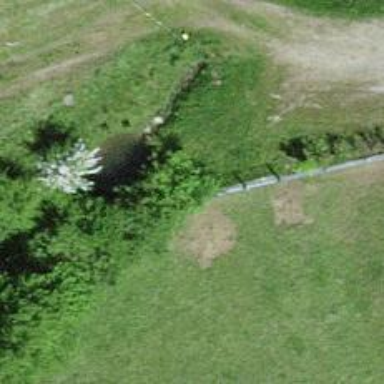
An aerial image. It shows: Hedge barrier.